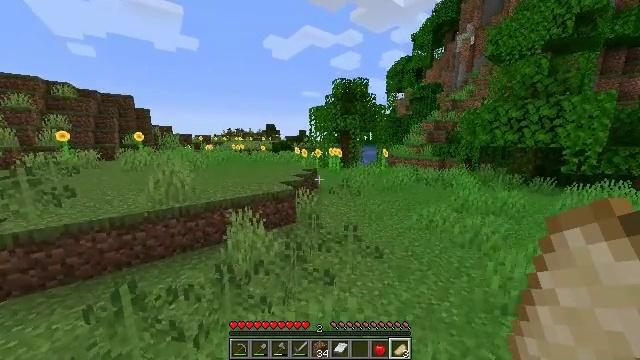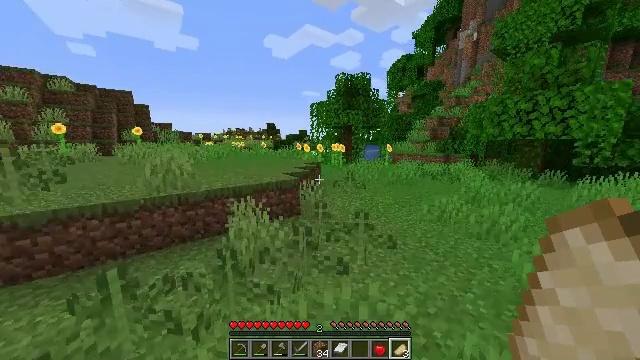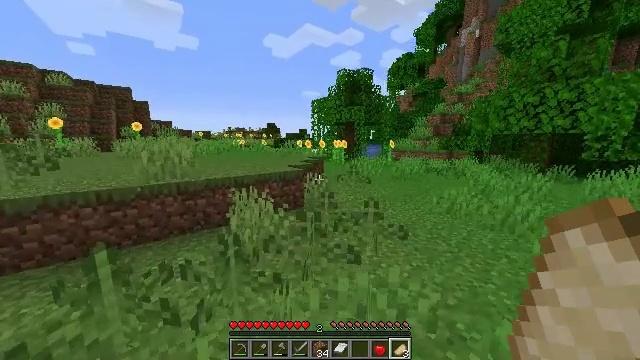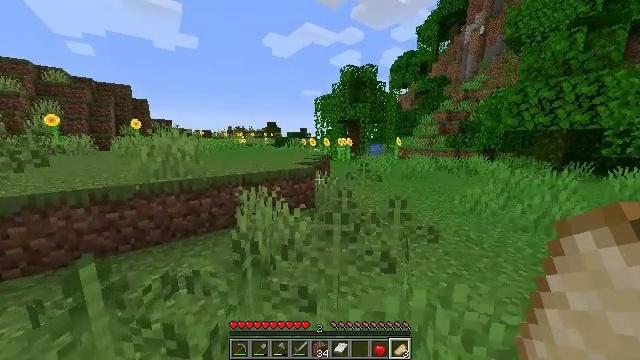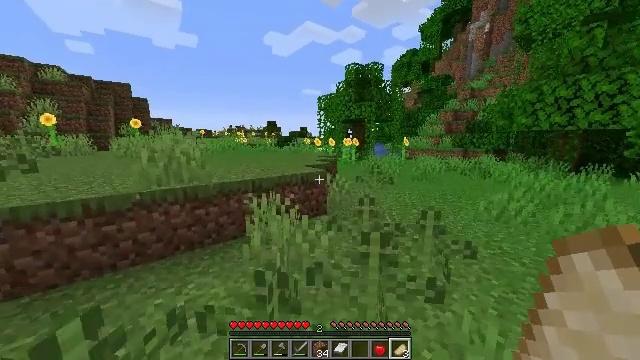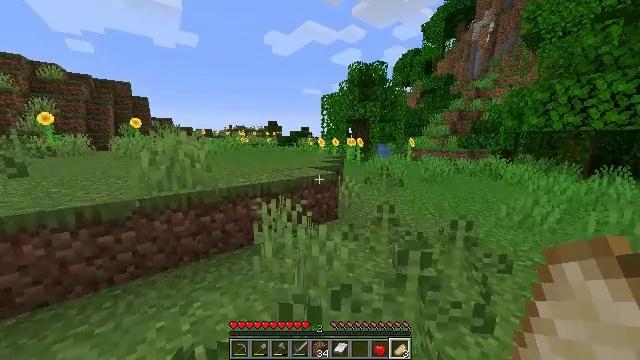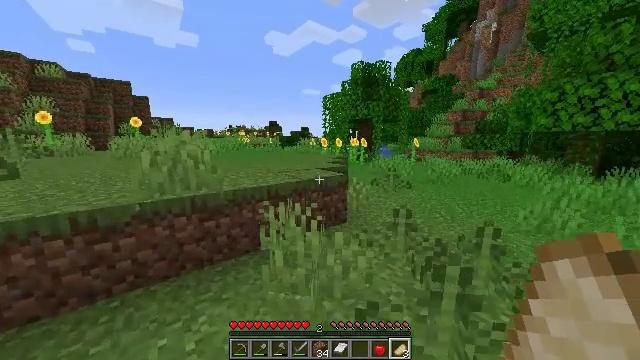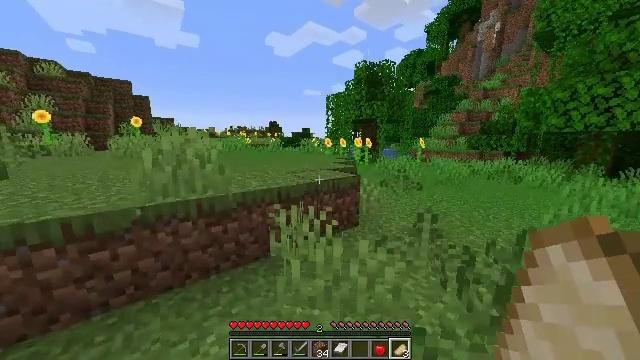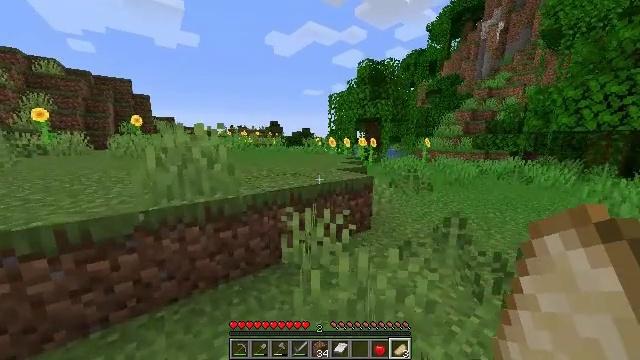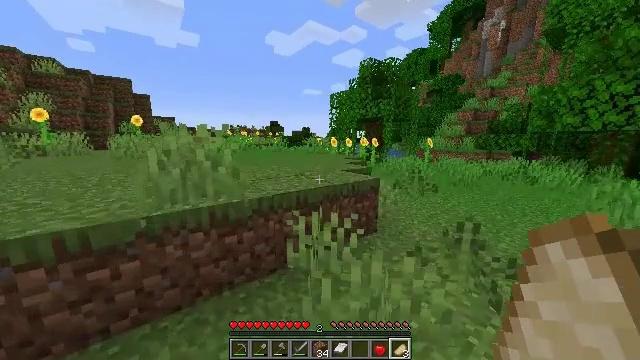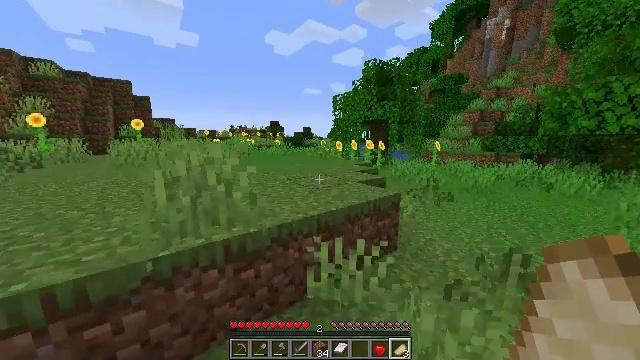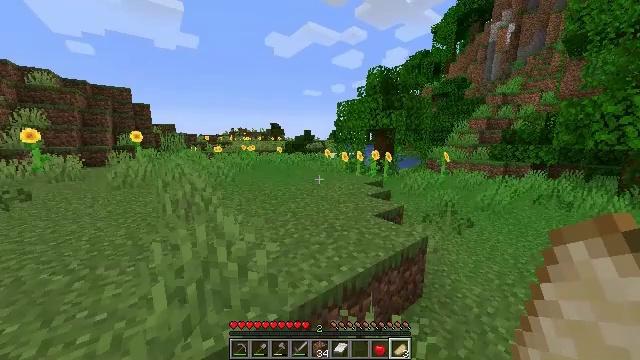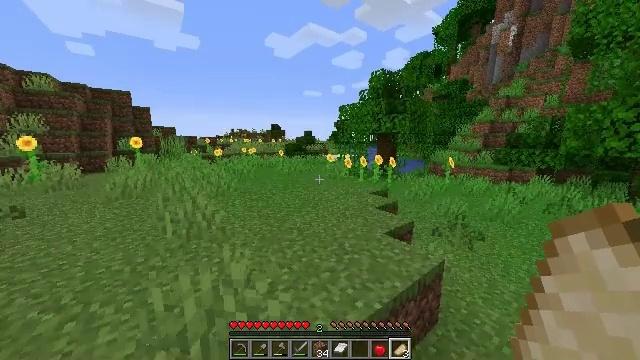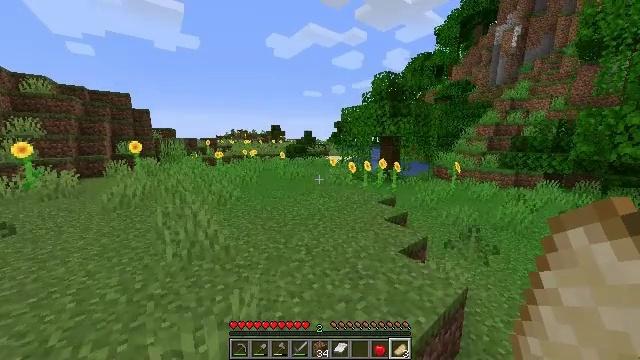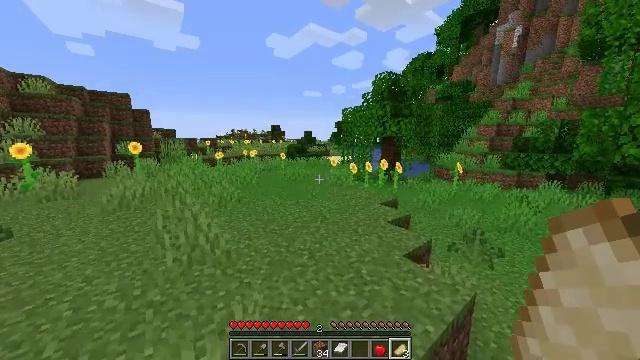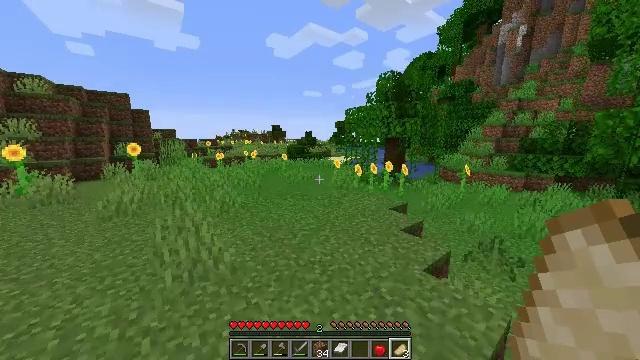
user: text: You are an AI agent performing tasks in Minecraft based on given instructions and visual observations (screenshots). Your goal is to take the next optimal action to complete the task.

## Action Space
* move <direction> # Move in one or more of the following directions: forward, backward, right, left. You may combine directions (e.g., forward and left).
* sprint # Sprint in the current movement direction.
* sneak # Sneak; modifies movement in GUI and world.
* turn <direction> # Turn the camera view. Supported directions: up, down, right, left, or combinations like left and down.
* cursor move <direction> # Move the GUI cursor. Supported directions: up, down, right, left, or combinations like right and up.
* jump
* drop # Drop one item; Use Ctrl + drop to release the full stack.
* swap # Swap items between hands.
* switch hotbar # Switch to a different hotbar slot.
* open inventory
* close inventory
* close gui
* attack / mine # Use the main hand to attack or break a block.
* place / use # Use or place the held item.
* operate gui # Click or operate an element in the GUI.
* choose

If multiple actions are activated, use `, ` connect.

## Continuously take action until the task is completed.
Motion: motion action
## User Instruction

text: Gather clay blocks.
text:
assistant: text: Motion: move forward and move left, sprint
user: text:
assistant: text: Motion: move forward and move left, sprint
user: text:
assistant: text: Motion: move forward and move left, sprint
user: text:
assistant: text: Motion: move forward and move left, sprint
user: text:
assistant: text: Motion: move forward and move left, sprint
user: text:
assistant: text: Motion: move forward and move left, sprint
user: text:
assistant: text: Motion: move forward and move left, sprint
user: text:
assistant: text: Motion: move forward and move left, sprint
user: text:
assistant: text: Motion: move forward and move left, sprint
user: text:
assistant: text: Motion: move forward and move left, sprint, jump
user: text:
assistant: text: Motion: move forward and move left, sprint, jump
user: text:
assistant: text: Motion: move forward and move left, sprint, jump
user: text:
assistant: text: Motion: move forward and move left, sprint, jump
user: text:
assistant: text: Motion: move forward and move left, sprint, jump
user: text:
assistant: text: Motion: move forward and move left, sprint, jump
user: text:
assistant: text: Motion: move forward and move left, sprint, jump
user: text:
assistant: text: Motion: move forward and move left, sprint, jump
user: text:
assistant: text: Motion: move forward and move left, sprint, jump
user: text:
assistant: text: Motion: move forward and move left, sprint, jump
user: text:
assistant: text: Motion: move forward and move left, sprint, jump
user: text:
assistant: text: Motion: move forward and move left, sprint, jump
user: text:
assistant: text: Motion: move forward and move left, sprint, jump
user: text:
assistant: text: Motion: move forward and move left, sprint, jump
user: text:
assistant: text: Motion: move forward and move left, sprint, jump
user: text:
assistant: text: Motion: move forward and move left, sprint, jump
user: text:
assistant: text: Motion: move forward and move left, sprint, jump
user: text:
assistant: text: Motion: move forward and move left, sprint, jump
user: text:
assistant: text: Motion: move forward and move left, sprint, jump
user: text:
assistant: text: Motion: move forward and move left, sprint, jump
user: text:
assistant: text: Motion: move forward and move left, sprint, jump